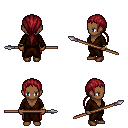
a pixel art fantasy rpg character, female body template, human, dark skin, brown robe, red pants, brunette ponytail hairstyle, bracelets, brown shoes, spear, four views (front, back, left, right), 2x2 character sprite sheet, small pixel art, hard edges, no anti-aliasing